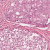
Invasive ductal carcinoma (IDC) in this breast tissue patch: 0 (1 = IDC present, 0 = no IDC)